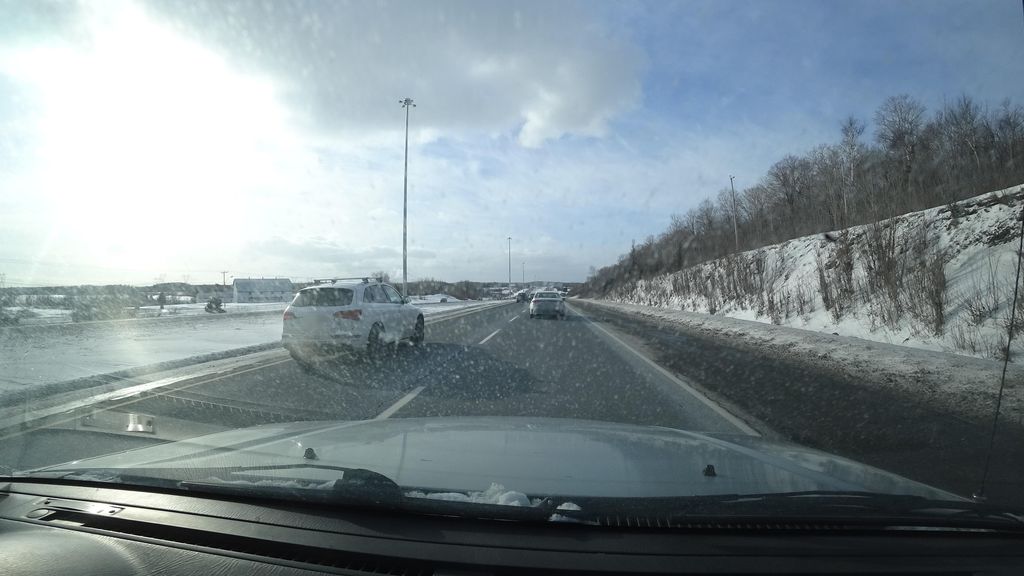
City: quebec_city